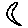
Label: moon